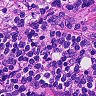
Metastatic tissue present: no